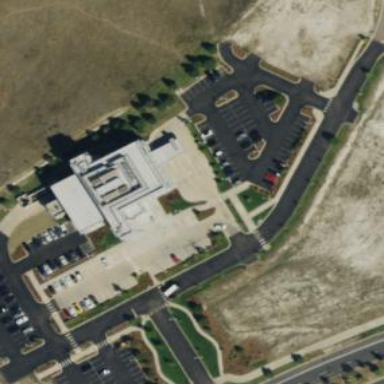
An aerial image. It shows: Commercial building housing bank.